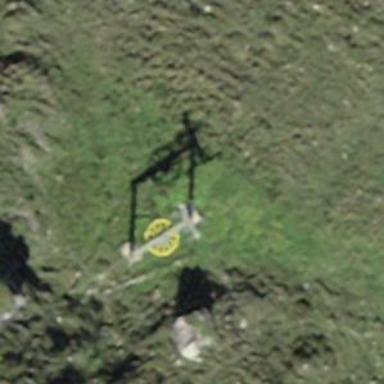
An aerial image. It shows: Pylon used for aerialway.